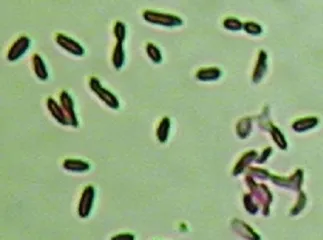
Gram strain of Clostridium hathewayi from growth on solid agar media. Note the gram-negative staining characteristics and presence of subterminal endospores. Magnification 1,000x.
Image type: pathology (gram)